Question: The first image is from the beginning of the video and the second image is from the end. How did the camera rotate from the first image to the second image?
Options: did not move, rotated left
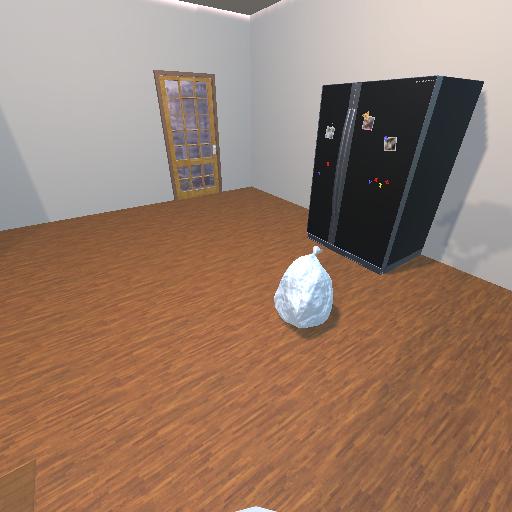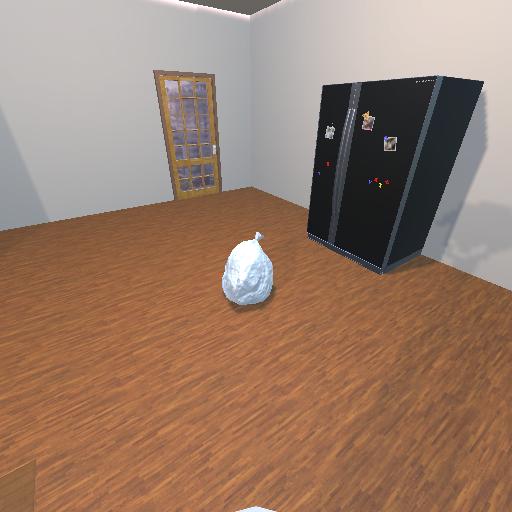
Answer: did not move